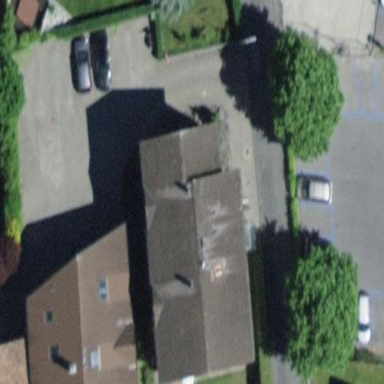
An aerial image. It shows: Residential building.